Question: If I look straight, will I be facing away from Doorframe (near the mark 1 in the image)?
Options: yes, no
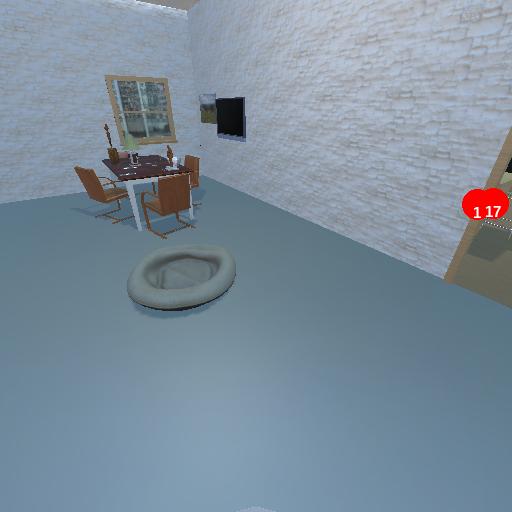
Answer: yes